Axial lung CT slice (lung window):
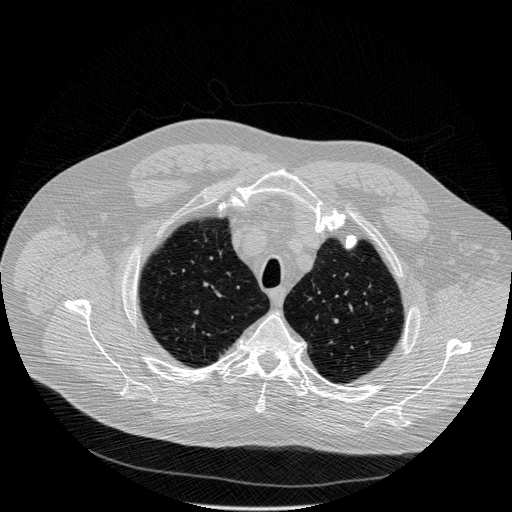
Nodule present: no